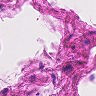
Metastatic tissue present: no